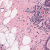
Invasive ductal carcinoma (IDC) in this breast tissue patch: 0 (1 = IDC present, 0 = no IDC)